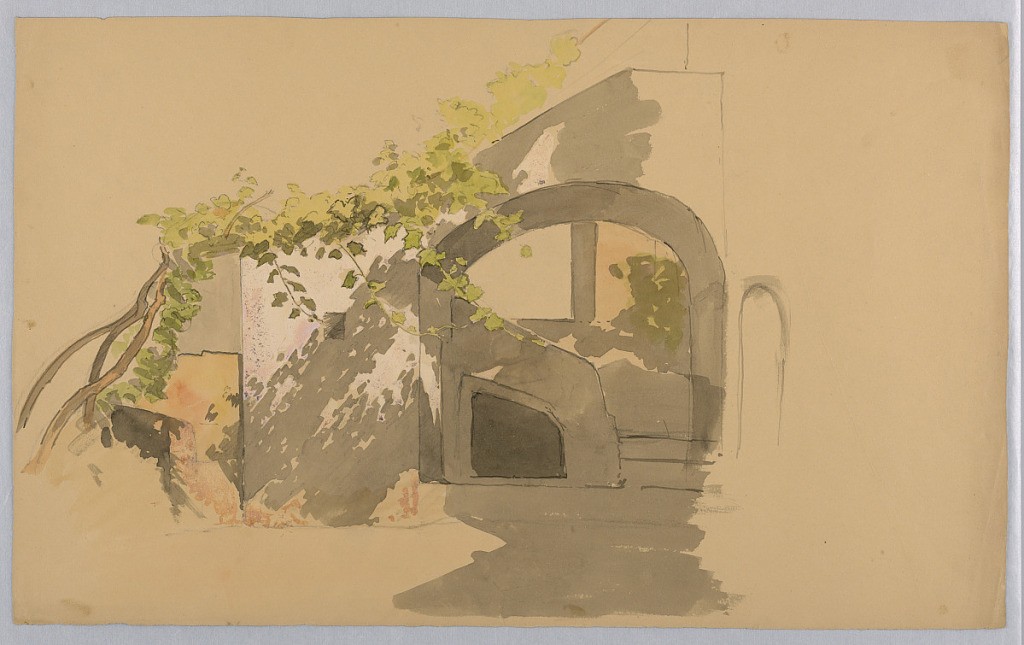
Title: Study of doorway
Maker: William Stanley Haseltine, American, 1835–1900
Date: ca. 1855
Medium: Brush and watercolor, graphite on paper
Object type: Drawing
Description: Sketch of a doorway in shadow with a vine growing on left.